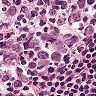
Metastatic tissue present: no